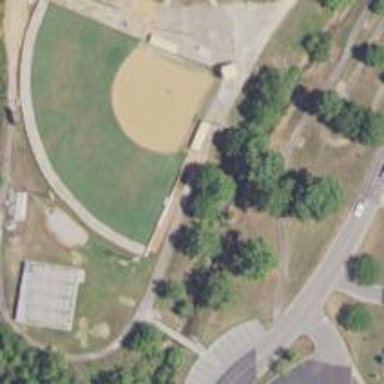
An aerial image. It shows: Baseball pitch for leisure and sports activities.